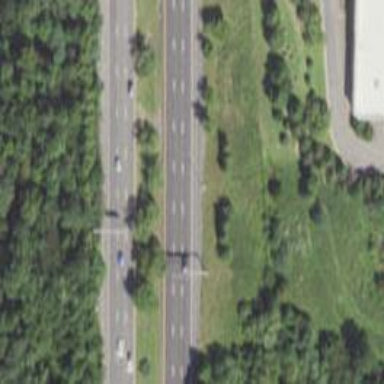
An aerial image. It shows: Asphalt motorway.